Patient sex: M
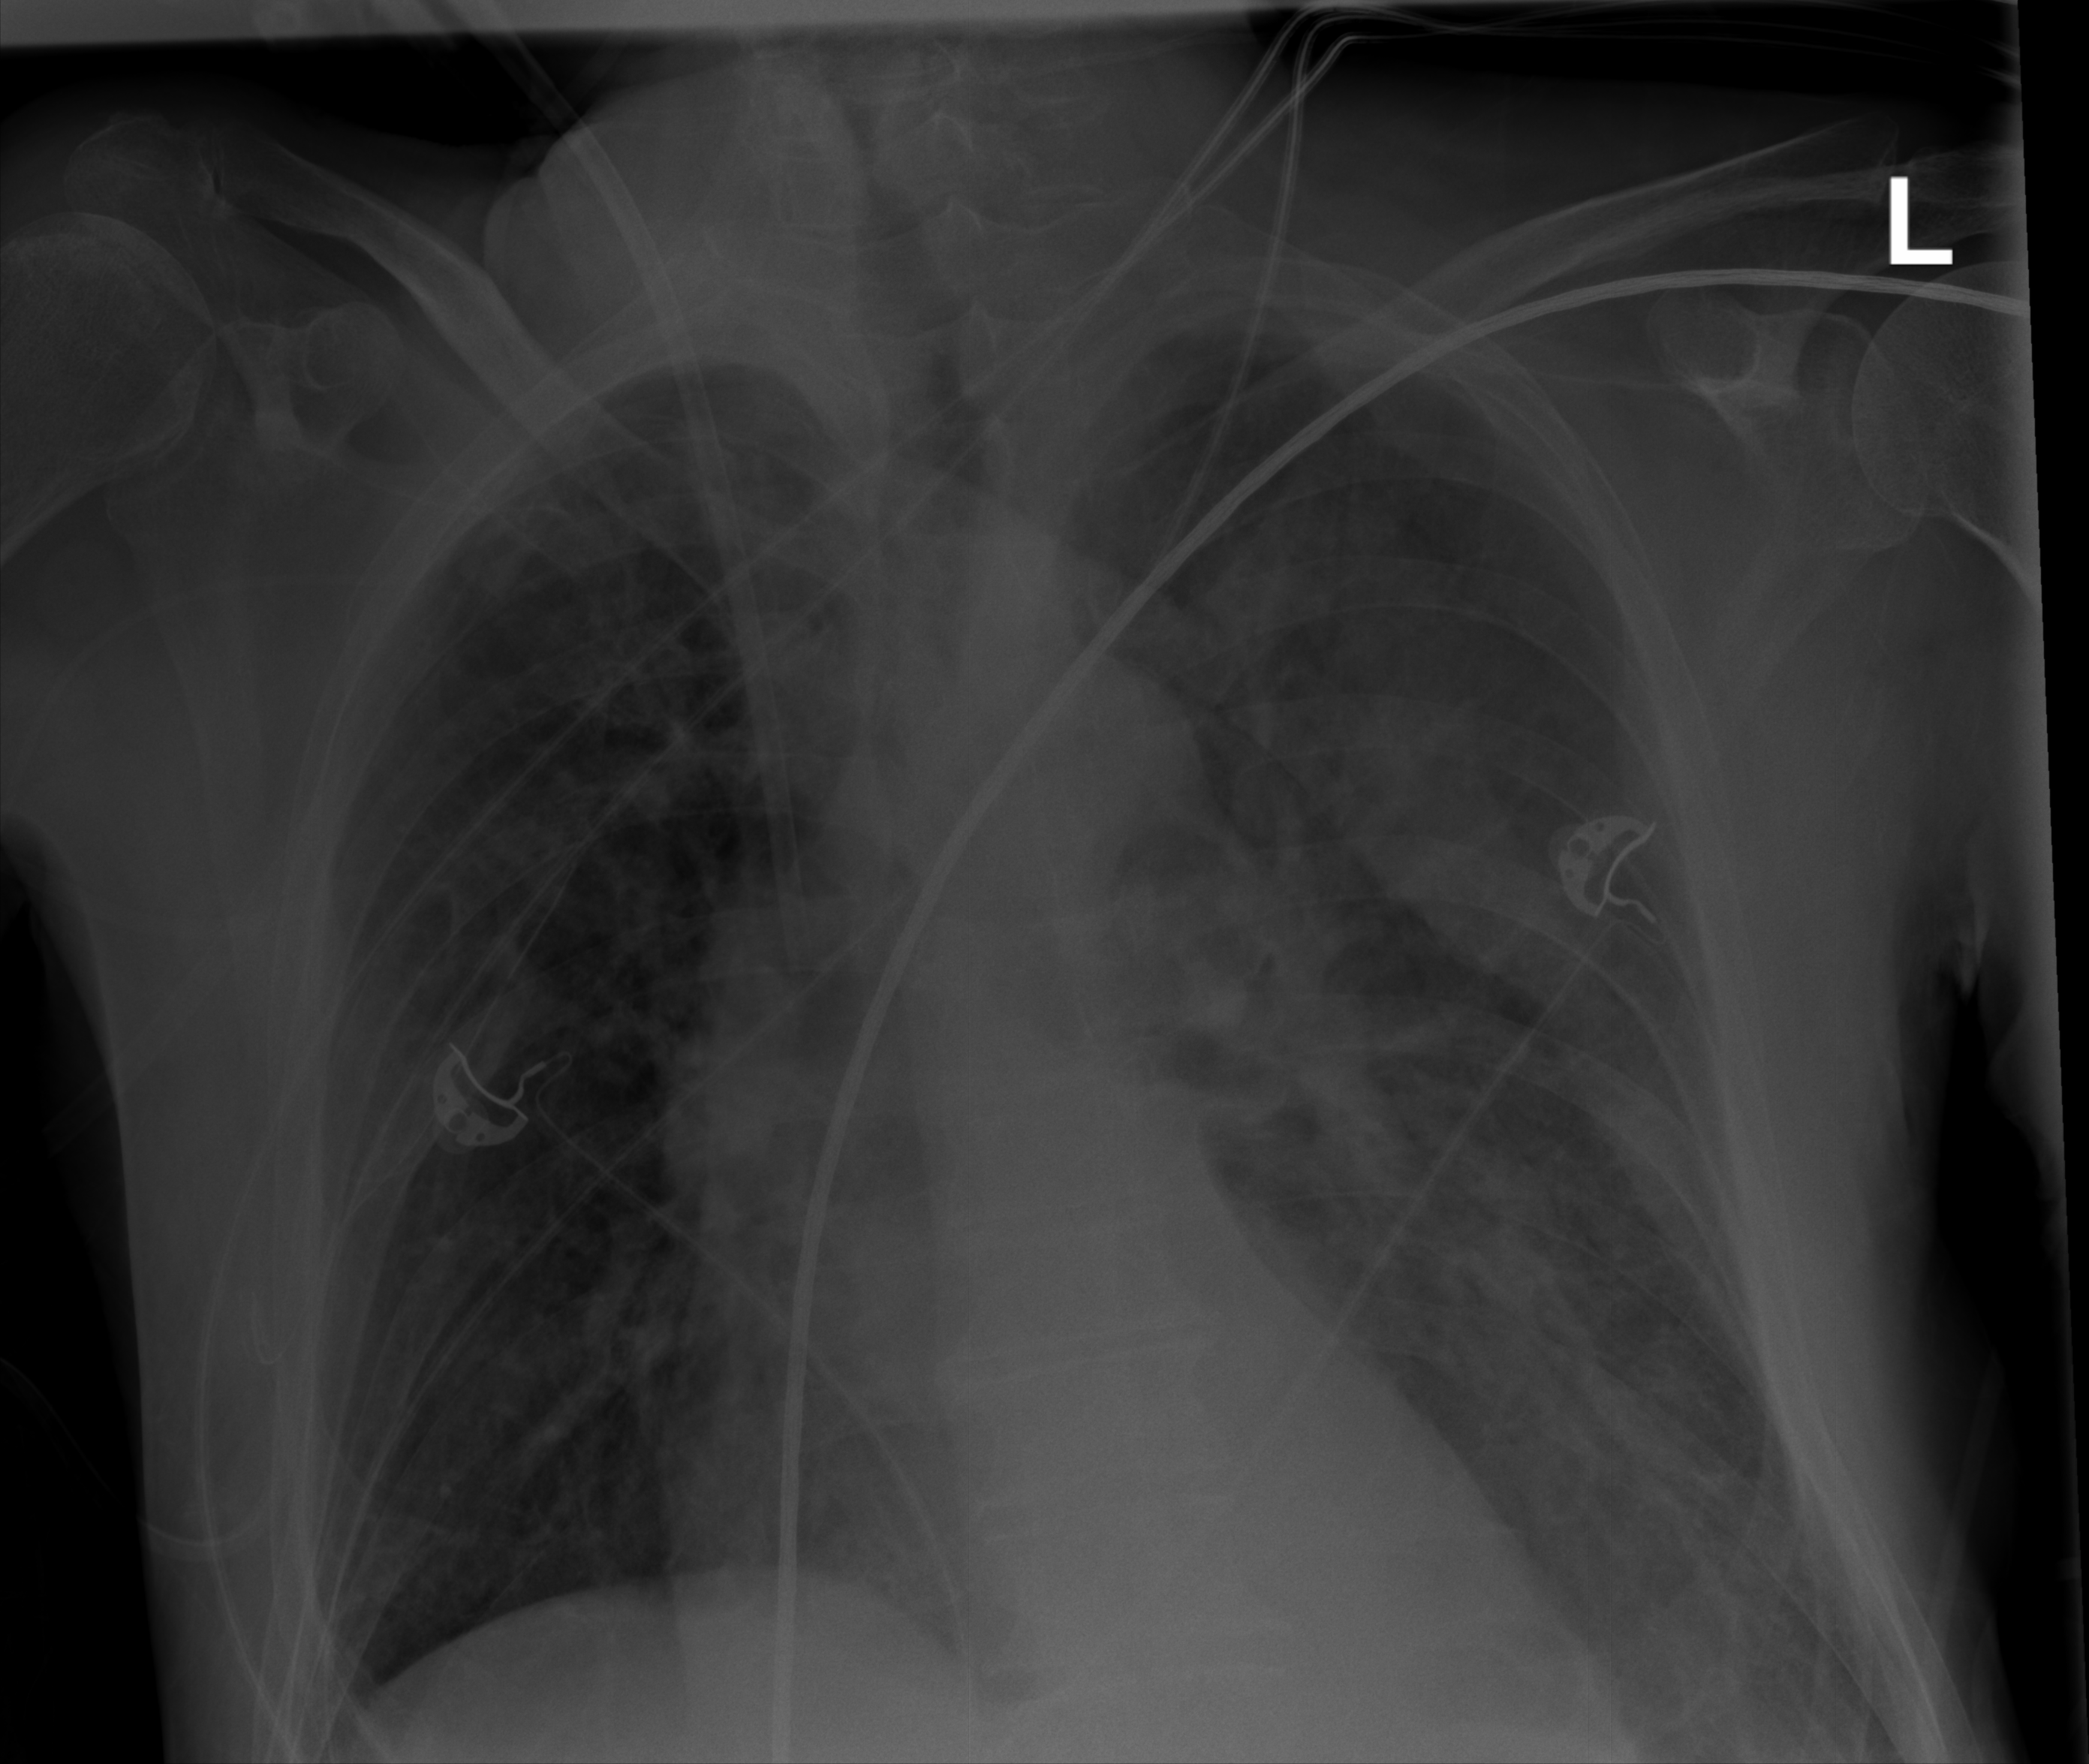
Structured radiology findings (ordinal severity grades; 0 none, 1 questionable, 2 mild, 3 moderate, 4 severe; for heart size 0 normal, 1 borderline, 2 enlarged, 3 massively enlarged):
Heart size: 1
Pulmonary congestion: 2
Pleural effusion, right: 2
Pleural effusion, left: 2
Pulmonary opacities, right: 2
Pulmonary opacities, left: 3
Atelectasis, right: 2
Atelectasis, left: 3